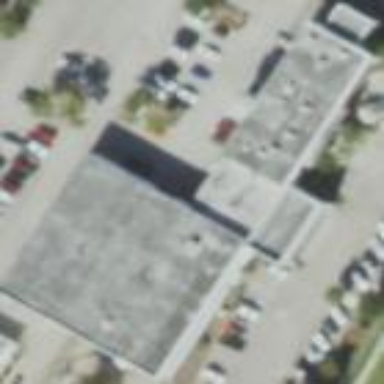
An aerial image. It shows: Building that houses car shop.